Interaction volume radius: 5 \u00c5
Interaction volume height: 30 \u00c5
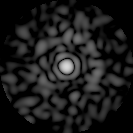
Disorder parameter: 0.8212